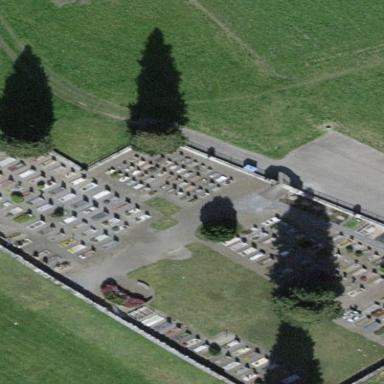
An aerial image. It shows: Cemetery.